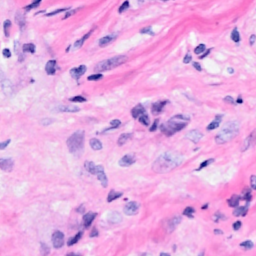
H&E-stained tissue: Breast